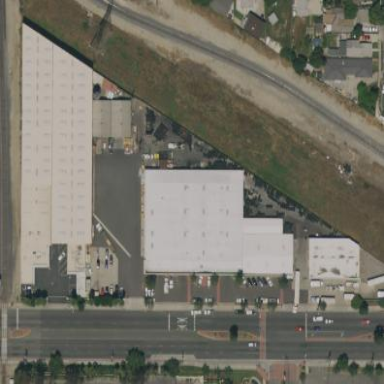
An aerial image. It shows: Commercial building.